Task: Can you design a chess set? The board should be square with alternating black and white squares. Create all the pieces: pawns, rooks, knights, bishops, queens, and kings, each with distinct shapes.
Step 2093:
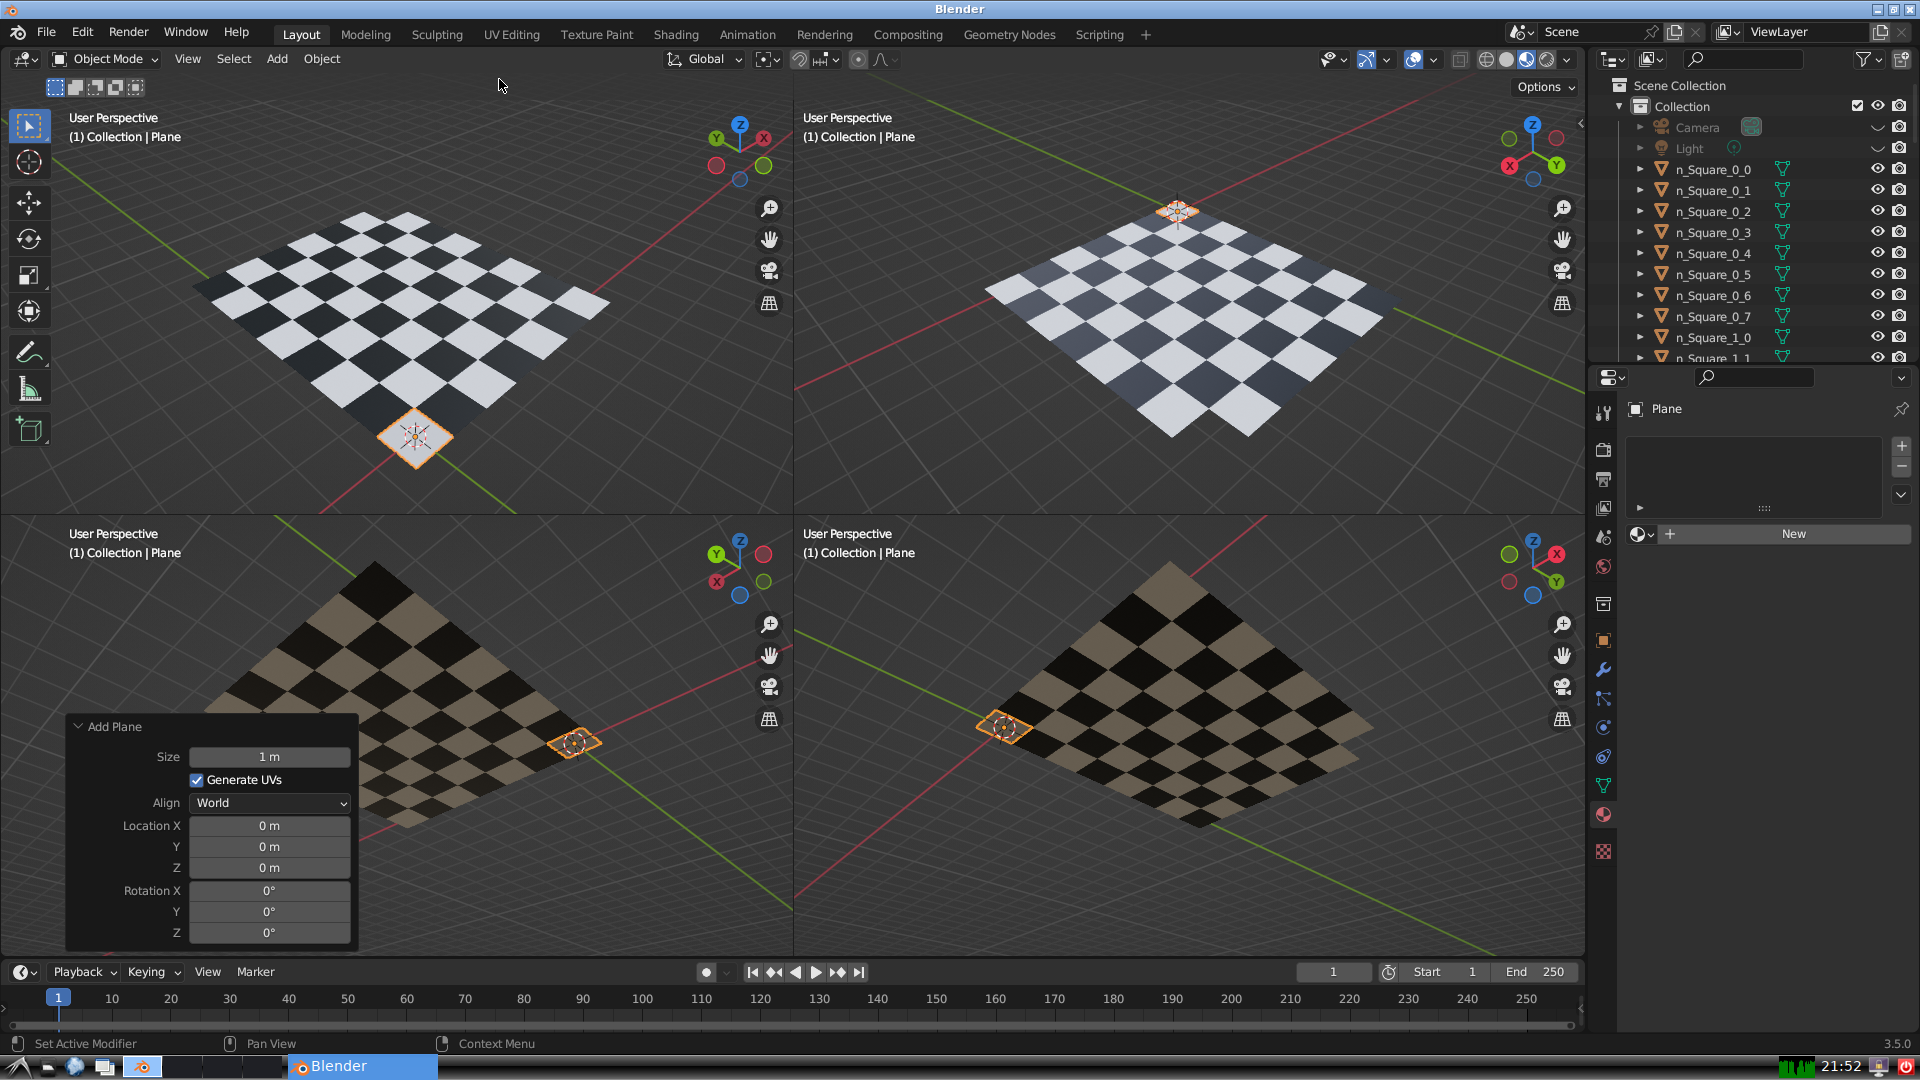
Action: {"mouse_move": [270, 758]}